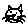
Label: cat